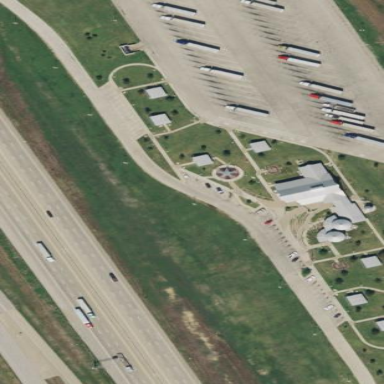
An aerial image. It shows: Rest area along the road with picnic tables.